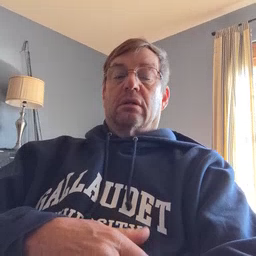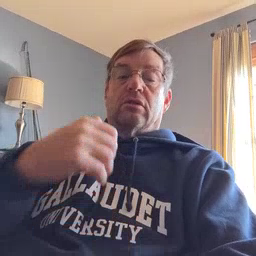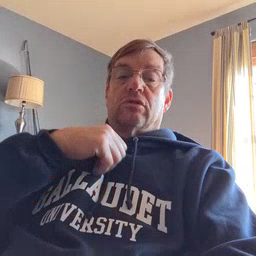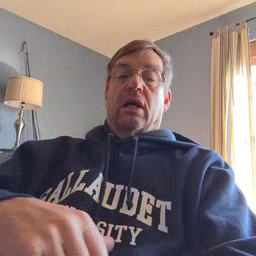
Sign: jacket